Aerial crown-view tile of a tropical tree (Barro Colorado Island, Panama), acquired 20250124:
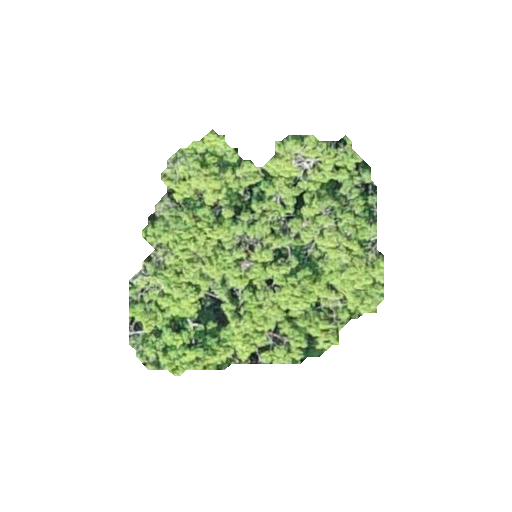
Species: Sterculia apetala
GBIF accepted scientific name: Sterculia apetala
Crown area: 71.803 m²